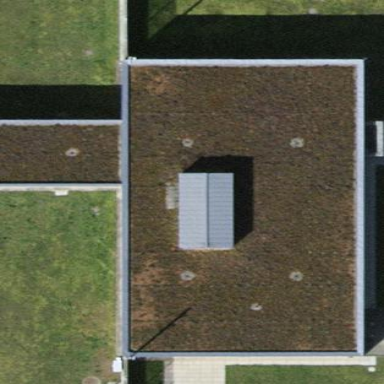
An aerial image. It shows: Office building.